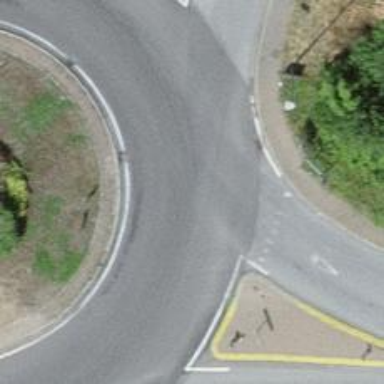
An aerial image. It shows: Road with "give way" sign.